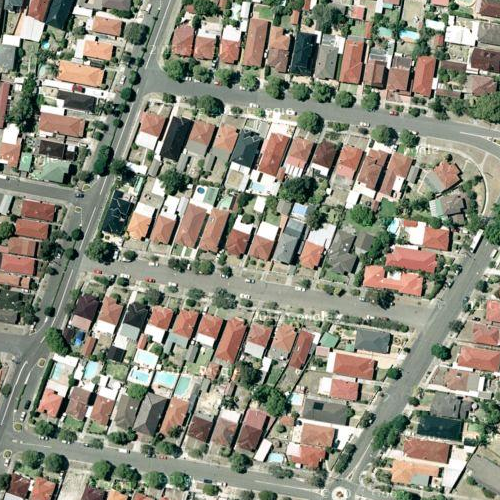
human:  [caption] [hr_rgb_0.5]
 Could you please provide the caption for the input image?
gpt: A big piece of lawn and a residential area are separated by a road .

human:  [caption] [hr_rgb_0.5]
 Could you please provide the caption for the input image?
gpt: Lots of houses with red and orange roofs arranged densely and a piece of lawn beside .

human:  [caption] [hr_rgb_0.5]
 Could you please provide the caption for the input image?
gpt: A residential area with many houses arranged neatly and a big piece of lawn beside .

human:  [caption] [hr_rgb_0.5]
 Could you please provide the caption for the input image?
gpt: A residential area with houses arranged neatly and some roads go through this area .

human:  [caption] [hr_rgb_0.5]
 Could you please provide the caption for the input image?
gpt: A residential area with houses densely arranged and a big piece of grassland beside .